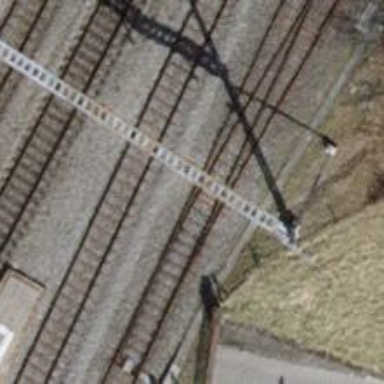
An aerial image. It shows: Railway yard with one track.